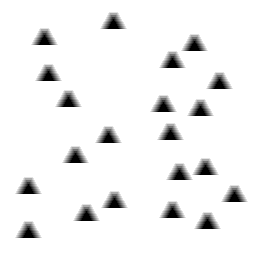
Squares: 0
Triangles: 21
Stars: 0
Total shapes: 21